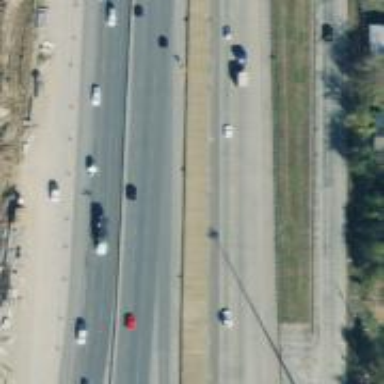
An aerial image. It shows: Toll gantry on the road.